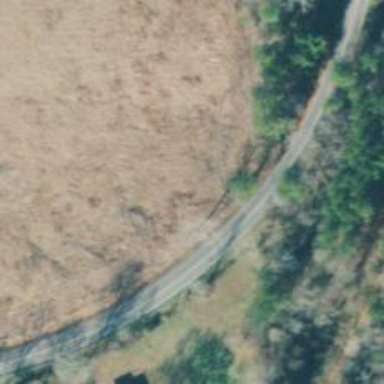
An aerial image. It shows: Unclassified road.